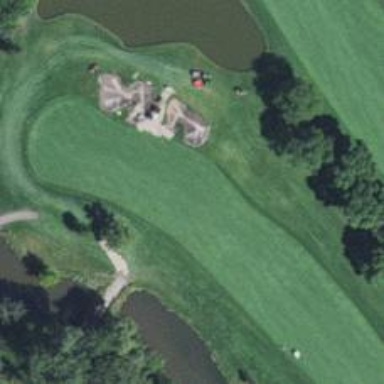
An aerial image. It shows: Golf hole.